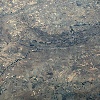
Label: land